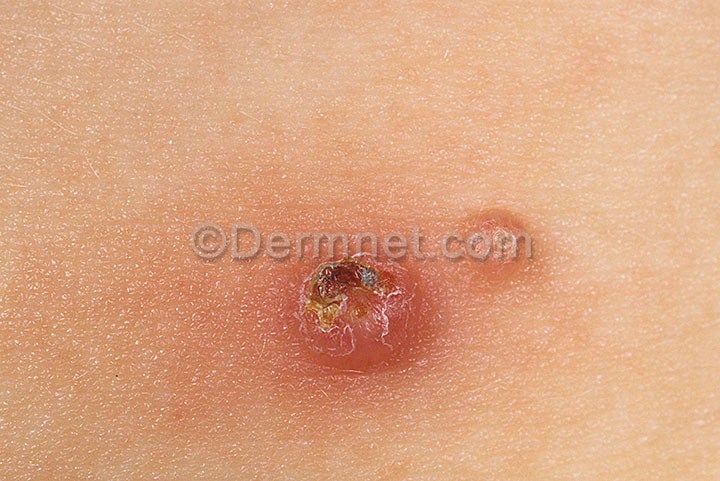
Disease: Herpes HPV and other STDs Photos